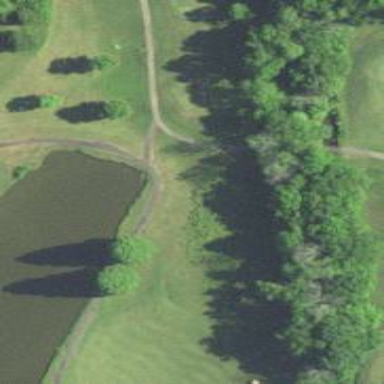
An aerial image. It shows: Path designated for golf carts.